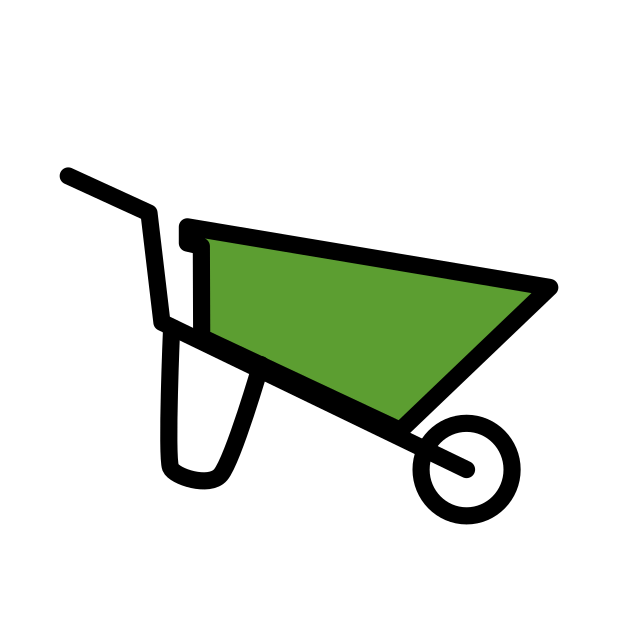
wheelbarrow